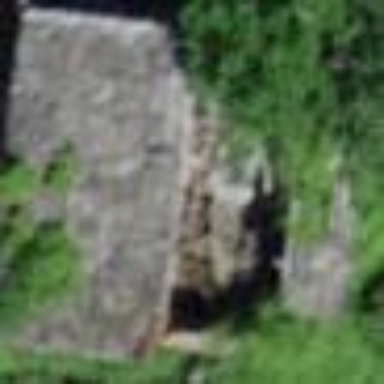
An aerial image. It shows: Ruins of building.